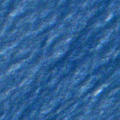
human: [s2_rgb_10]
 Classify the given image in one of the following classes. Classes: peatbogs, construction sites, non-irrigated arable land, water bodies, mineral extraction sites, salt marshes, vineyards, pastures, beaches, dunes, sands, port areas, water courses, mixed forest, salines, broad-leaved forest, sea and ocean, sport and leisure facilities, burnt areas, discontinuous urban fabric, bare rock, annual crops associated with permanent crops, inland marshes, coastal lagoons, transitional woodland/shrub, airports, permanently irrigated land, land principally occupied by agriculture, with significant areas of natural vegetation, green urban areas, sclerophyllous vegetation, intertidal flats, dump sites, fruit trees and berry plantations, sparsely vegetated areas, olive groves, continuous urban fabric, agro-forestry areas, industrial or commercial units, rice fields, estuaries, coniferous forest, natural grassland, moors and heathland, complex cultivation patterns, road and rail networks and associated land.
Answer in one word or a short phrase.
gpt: sea and ocean